Question: I live in the Dominican Republic and have been developing applications using the .NET Framework for a couple of years. Usually, I create localized applications for this specific culture ('es-DO') and it's very helpful for me to use the built-in .NET globalization mechanism. In the case of a web application, I usually define the global culture in the Web.Config:
'''
<globalization culture="es-DO" uiCulture="es-DO" />
'''
But there's an issue in the 'ShortDatePattern' of the 'DateTimeFormat' for that culture that has caused confusion for me and fellow developers. For unknown reasons, the default 'ShortDatePattern' format is 'd/M/yy' while in reality the regular formats used in this country are 'dd/MM/yyyy' and 'dd-MM-yyyy' like most other Spanish-speaking countries (which are, by the way, configured correctly).
I created a small console application to illustrate better:

I have confirmed the same behavior in several PCs and even publishing my web apps to hosting providers like Windows Azure.
I have been looking for information on the subject, but it seems like it's a very localized issue regarding this specific (and not-so-popular I may add) culture and therefore it's very hard to find any documentation at all.
Basically, I have two questions regarding this:
- -
This has now been reported as a bug in <URL>.
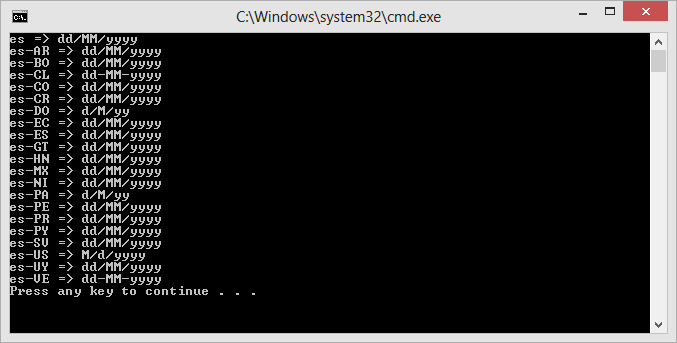
Answer: .Net gets its data from Windows (at least it has since .Net 4.0 -- and even in prior versions the only difference is in the final default data). The short date pattern is returned by a call to <URL>.
The process for returning the appropriate data is effectively (there are optimizations in place) to check to see if the locale name requested (in your case "es-DO") is the current user locale and if so to check and see if there is a user requested override for that value. If there is then it is returned, if not, then if there is a custom culture installed that replaces the default data, that data is returned. Finally, the default supplied data is returned.
The default data is part of an internal database that is maintained by Microsoft. That database has been maintained for ages and periodically reviewed by in country language experts. If you see something that doesn't seem right and you are a native speaker, you should report it as a bug. Sometimes there are legitimately more than one way to express the data and the speakers themselves are split as to which is the "right" one. That is why users can override the defaults for the user locale.
There are a couple of options for working around this:
1. Change your user default for the short date (language and region control panel) when es-DO is the user locale
2. Create a custom culture that replaces es-DO
3. In your code, select a pattern that contains a 4 digit year. (The pattern you expect is in the data, but it isn't the default)
If you choose to do the last, you will want to look at the <URL> method. Use the 'd' format to get all the short date formats and then you can find the first one containing "yyyy".